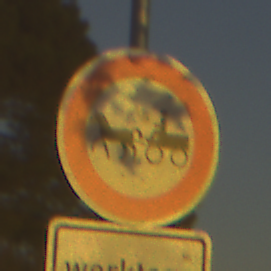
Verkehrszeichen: VerbotGespannfuhrwerke
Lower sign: ZeitangabenMitBeschraenkungAufWochentage1
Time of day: SunriseSunset
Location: Outdoor (RoadRail)
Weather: PartlyCloudy
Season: NotSpecified
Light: Natural